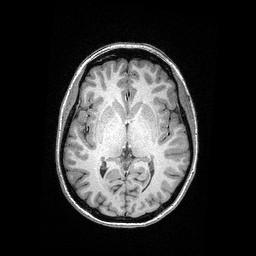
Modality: T1w
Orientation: coronal
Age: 24
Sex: female
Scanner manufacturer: siemens
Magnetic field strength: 3 T
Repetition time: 2.4 s
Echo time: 0.03 s